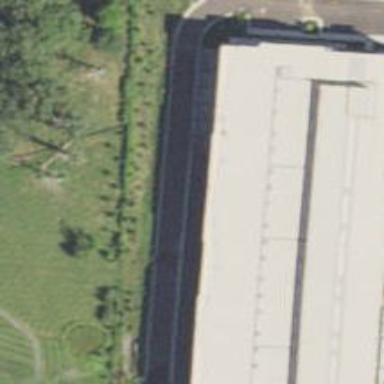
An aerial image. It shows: Data center building.